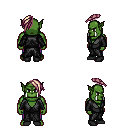
a pixel art fantasy rpg character, male body template, orc, green skin, gray robe, magenta pants, white blonde long mohawk hairstyle, black shoes, four views (front, back, left, right), 2x2 character sprite sheet, small pixel art, hard edges, no anti-aliasing